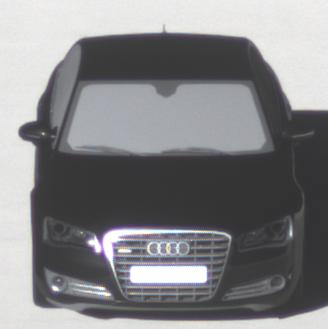
Make: Audi
Model: A8 D4
Model produced from: 2009
Model produced until: 2017
Doors: 4
Color: black
Road condition: dry road
Daytime: morning or afternoon
Contrast: high contrast